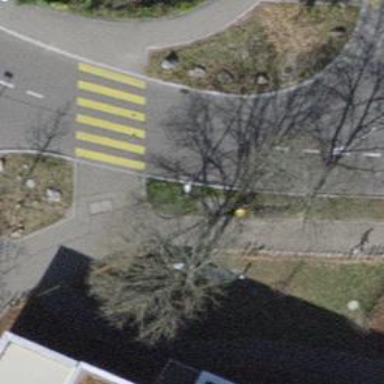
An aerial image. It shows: Post box.